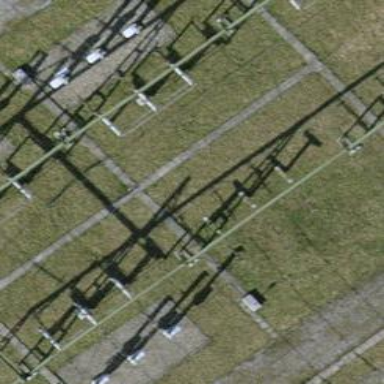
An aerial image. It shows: Power line in the image.